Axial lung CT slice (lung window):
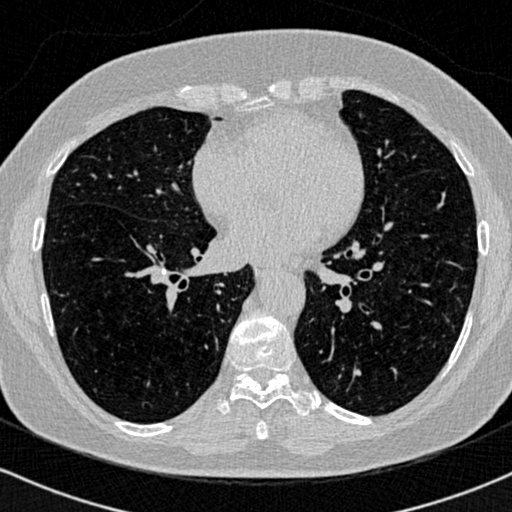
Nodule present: no